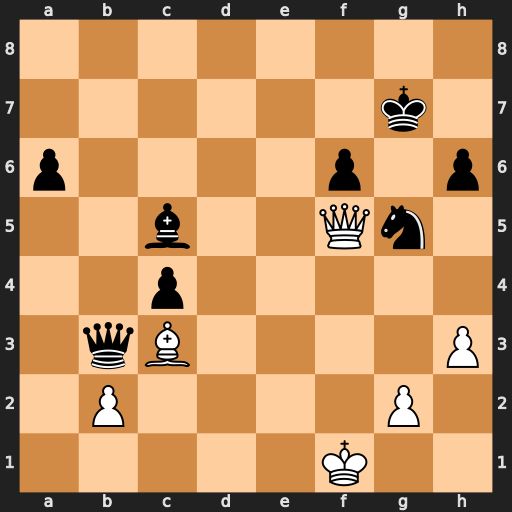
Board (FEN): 8/6k1/p4p1p/2b2Qn1/2p5/1qB4P/1P4P1/5K2
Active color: w
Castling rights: -
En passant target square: -
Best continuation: Qxf6+ Kg8 Qg7#